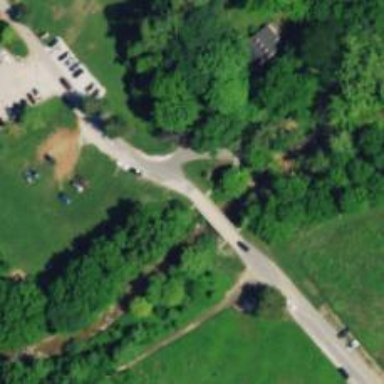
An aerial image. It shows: Service road with beam bridge.